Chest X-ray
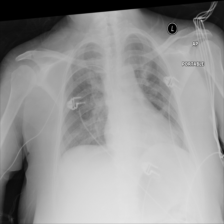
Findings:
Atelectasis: negative
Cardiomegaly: negative
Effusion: negative
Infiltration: negative
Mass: negative
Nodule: negative
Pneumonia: negative
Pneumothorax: negative
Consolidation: negative
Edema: negative
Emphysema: negative
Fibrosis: negative
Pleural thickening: negative
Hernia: negative